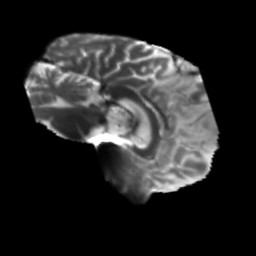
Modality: T2w
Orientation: sagittal
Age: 56
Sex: male
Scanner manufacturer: siemens
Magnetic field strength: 3 T
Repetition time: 5.25 s
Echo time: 0.08 s